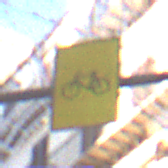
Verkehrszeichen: RadverkehrOhnePfeilsymbol
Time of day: SunriseSunset
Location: Outdoor (Urban)
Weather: PartlyCloudy
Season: NotSpecified
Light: Natural